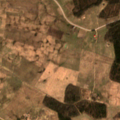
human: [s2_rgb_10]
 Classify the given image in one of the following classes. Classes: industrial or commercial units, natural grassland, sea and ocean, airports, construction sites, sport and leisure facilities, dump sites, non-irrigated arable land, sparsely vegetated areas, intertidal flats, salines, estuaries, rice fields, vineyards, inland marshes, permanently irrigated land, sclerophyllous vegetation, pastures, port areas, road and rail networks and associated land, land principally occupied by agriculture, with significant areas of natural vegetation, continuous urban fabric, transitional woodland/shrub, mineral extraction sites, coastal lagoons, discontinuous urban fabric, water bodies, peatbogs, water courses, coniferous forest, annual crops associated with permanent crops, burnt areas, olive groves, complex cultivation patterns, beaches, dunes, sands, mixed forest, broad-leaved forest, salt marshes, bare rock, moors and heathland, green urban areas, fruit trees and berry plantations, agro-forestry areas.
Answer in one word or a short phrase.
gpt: non-irrigated arable land, pastures, land principally occupied by agriculture, with significant areas of natural vegetation, coniferous forest, mixed forest